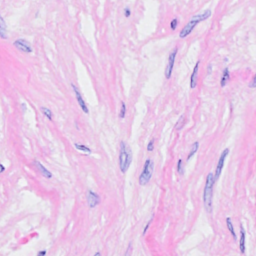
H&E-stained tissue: Breast